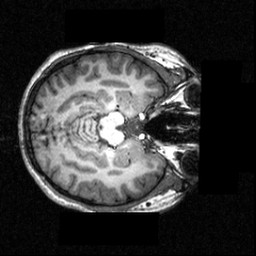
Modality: T1w
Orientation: axial
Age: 19
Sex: female
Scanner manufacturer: siemens
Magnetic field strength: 3.951 T
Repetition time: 1.5 s
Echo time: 0.00335 s